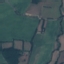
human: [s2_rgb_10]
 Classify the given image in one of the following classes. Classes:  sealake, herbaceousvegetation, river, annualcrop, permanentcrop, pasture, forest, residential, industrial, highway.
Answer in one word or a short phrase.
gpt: Pasture